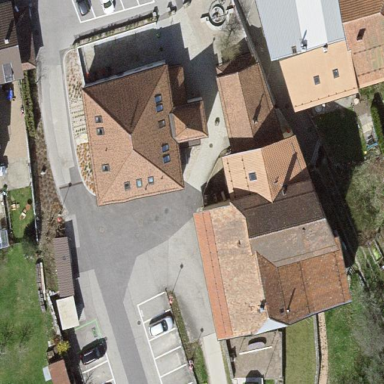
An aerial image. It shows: Building that functions as both restaurant and hotel.